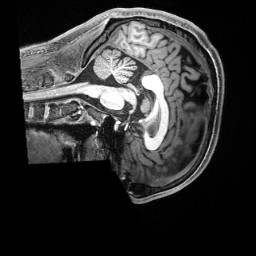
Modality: T1w
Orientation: sagittal
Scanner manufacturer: siemens
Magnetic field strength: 3 T
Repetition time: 2.5 s
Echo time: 0.00231 s